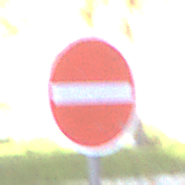
Verkehrszeichen: VerbotDerEinfahrt
Umgebung: Outdoor, Urban
Tageszeit: SunriseSunset
Wetter: PartlyCloudy
Licht: Natural
Jahreszeit: NotSpecified
Kontrast: LowContrast